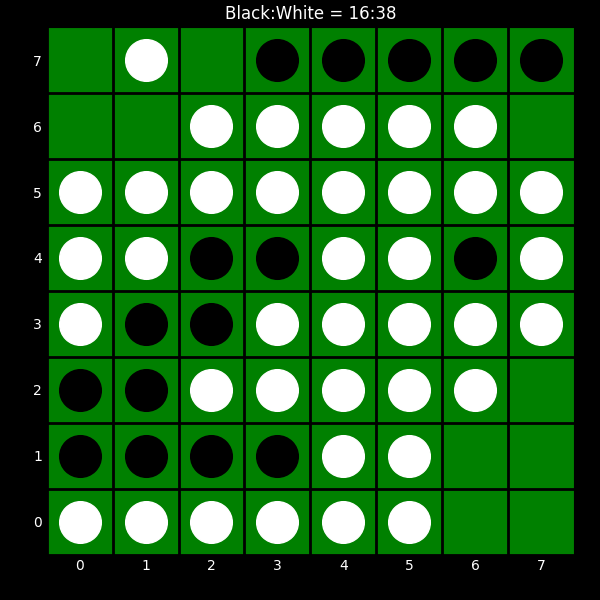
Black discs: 16
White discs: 38